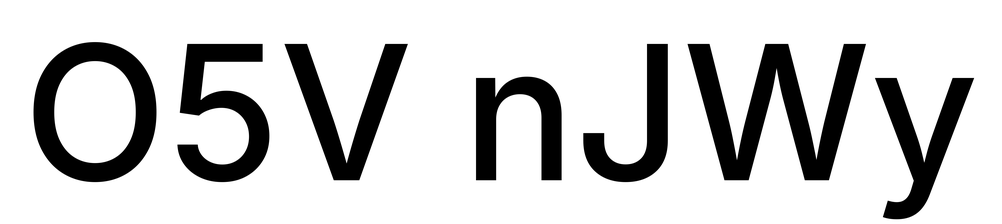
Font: Inter_Medium